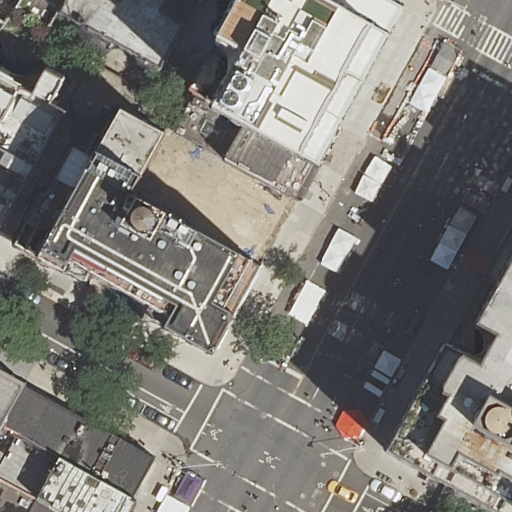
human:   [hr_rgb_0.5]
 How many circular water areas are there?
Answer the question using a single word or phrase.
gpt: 0

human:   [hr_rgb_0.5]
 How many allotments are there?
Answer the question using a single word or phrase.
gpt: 0

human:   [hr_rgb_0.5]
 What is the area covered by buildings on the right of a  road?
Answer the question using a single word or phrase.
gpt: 1271m2

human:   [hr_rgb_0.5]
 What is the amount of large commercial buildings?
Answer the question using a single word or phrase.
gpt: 0

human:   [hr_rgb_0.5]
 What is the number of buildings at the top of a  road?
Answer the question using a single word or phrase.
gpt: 11

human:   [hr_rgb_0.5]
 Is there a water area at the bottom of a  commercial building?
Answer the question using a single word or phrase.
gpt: no

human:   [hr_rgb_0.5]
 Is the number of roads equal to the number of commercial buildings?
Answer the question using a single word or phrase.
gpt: no

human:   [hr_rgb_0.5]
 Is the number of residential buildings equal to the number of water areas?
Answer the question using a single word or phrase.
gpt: no

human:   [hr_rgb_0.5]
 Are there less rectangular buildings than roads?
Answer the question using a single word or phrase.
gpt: no

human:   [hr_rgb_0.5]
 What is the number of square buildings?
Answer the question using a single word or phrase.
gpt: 0

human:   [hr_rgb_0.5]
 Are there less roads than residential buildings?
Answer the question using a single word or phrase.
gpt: yes

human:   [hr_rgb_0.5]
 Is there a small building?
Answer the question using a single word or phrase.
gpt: yes

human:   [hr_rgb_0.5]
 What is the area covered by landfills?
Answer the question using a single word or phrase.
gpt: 0m2

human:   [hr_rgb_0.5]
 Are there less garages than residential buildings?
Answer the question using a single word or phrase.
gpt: yes

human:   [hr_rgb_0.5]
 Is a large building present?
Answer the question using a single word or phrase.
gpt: yes

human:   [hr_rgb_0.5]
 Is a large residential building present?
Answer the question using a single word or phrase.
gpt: yes

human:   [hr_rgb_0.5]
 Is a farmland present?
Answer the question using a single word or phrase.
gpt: no

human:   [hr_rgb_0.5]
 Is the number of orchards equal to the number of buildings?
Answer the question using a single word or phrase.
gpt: no

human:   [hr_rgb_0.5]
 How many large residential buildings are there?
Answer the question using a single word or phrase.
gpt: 2

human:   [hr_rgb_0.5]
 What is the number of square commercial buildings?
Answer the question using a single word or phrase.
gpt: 0

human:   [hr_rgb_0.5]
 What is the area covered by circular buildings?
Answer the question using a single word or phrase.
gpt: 0m2

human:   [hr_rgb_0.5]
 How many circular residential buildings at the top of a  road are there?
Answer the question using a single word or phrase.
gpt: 0

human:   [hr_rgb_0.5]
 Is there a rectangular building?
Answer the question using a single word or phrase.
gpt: yes

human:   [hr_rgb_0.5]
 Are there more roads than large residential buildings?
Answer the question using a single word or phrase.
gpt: yes

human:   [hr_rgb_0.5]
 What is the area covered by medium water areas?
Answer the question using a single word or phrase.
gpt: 0m2

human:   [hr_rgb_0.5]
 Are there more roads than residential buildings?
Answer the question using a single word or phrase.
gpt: no

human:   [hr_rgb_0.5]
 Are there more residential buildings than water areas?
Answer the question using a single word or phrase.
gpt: yes

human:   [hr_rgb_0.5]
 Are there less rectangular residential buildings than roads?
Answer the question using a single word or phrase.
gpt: no

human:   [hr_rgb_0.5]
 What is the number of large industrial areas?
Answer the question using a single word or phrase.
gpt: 0

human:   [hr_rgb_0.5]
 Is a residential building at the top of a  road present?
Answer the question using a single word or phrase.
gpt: yes

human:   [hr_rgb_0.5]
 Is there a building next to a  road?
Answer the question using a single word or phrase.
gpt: yes

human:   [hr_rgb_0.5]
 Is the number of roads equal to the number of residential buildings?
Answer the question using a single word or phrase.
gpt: no

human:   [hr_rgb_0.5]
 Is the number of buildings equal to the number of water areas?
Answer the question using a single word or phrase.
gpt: no

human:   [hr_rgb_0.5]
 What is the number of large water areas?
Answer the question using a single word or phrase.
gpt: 0

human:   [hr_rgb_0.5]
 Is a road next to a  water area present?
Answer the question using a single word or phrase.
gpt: no

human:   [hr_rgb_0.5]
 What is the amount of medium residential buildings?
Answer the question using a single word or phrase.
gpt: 8